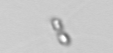
Label: Chaetoceros